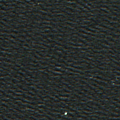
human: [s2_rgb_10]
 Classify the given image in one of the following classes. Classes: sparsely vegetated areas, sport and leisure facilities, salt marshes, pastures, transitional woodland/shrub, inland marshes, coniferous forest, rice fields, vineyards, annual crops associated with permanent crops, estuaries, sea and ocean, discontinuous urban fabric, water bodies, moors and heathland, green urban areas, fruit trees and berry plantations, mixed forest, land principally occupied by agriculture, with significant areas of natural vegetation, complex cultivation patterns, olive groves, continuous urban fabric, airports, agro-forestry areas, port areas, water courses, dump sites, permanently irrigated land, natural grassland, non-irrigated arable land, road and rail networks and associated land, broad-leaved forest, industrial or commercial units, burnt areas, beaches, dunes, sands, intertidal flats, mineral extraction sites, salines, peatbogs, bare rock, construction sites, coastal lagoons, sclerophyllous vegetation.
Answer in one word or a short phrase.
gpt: sea and ocean